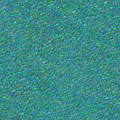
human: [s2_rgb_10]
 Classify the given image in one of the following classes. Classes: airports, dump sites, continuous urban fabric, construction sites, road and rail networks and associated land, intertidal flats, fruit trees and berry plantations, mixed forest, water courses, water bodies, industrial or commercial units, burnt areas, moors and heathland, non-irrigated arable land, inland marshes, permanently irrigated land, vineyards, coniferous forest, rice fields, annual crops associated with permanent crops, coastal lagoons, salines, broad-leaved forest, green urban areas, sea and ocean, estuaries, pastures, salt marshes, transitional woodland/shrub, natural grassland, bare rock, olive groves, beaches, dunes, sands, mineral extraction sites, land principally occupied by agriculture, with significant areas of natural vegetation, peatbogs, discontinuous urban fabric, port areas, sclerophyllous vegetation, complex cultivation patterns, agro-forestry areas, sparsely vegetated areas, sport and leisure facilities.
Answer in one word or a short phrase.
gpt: sea and ocean